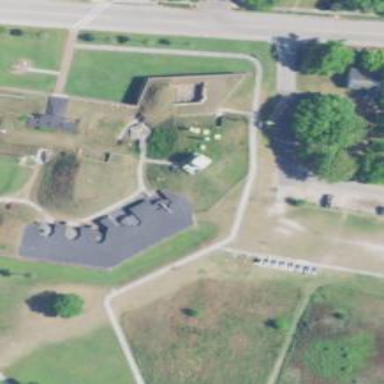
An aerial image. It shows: Historic battery.